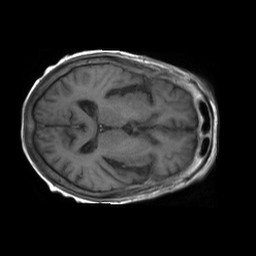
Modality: T1w
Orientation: axial
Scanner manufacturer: philips
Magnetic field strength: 1.5 T
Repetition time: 0.375 s
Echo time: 0.011 s